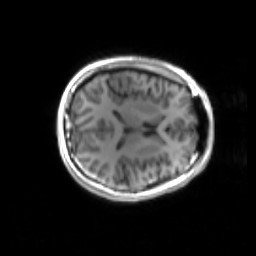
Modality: inplaneT1
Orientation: axial
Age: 22
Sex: male
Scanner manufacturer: siemens
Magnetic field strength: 3 T
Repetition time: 1.2 s
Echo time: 0.00251 s